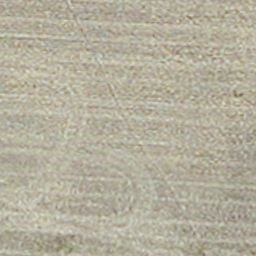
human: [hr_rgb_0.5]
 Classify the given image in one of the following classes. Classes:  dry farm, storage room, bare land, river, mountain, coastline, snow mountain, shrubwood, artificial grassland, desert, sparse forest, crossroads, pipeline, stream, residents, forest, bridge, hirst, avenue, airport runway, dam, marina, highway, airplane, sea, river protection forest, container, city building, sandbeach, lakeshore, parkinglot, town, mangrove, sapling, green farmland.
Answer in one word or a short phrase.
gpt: dry farm